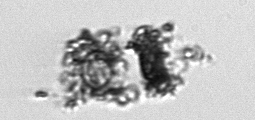
Label: Thalassiosira_TAG_external_detritus